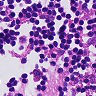
Metastatic tissue present: no